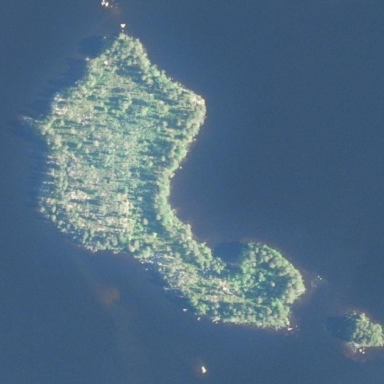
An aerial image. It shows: Islet surrounded by woodland.